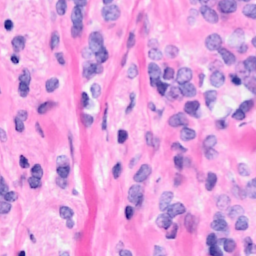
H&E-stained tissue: Breast